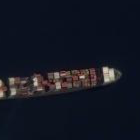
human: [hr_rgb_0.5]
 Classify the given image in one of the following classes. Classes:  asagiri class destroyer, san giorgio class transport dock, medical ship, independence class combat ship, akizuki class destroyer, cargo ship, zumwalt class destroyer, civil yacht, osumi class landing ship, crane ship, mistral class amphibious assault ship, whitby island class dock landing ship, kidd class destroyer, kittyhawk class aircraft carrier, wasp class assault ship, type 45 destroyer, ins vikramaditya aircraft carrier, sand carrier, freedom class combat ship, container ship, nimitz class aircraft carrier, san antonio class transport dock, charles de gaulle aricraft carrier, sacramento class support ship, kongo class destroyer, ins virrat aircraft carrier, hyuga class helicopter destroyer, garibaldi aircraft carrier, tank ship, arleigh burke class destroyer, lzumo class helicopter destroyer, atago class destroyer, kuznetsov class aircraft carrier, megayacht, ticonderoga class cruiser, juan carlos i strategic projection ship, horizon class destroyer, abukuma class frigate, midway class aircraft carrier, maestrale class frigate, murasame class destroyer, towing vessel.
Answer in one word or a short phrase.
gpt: Container ship